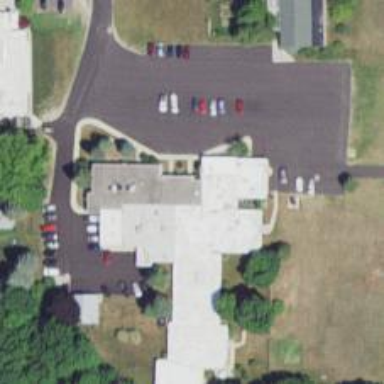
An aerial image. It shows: Healthcare clinic.